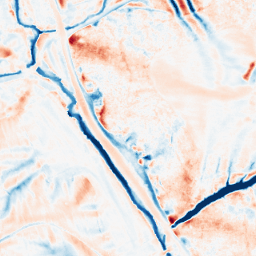
Category: edge_preserving
Decomposition family: median
Decomposition parameters: size: 21
Upsampling method: bilinear
Upsampling parameters: scale: 8
Upsampling scale: 8